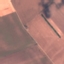
Land use / land cover class: AnnualCrop